Question: Need a script for my html page that helps me do the following: When i click on a text_head1 a list of lines scroll down, when i click on other text_head2 the last list scroll up and the new list scroll down!

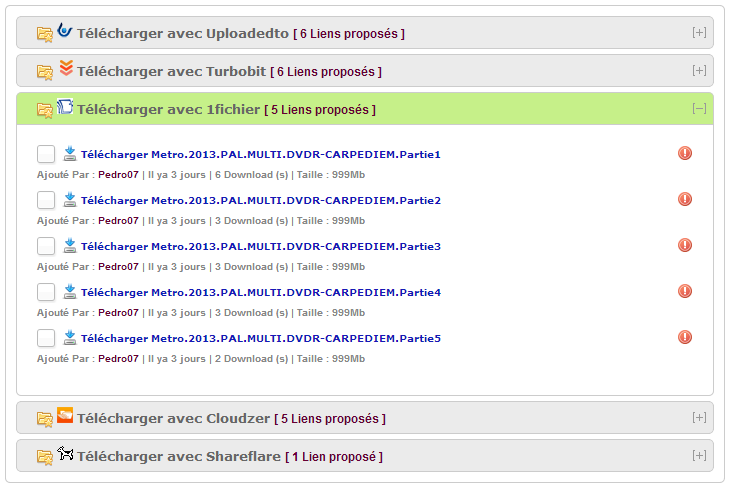
Answer: Basically what you need is pure javascript/jQuery.
If you're using jQuery, you can catch the click on your "text_head" element.
Then you add it a class "active" for example and use a function to display the list under the element (like show() or slideDown()).
Then on your next click, you'll search for the class "active" on your "text_head" elements.
If there is one, you can hide the list (hide() or slideUp()), and display the list under the clicked element.